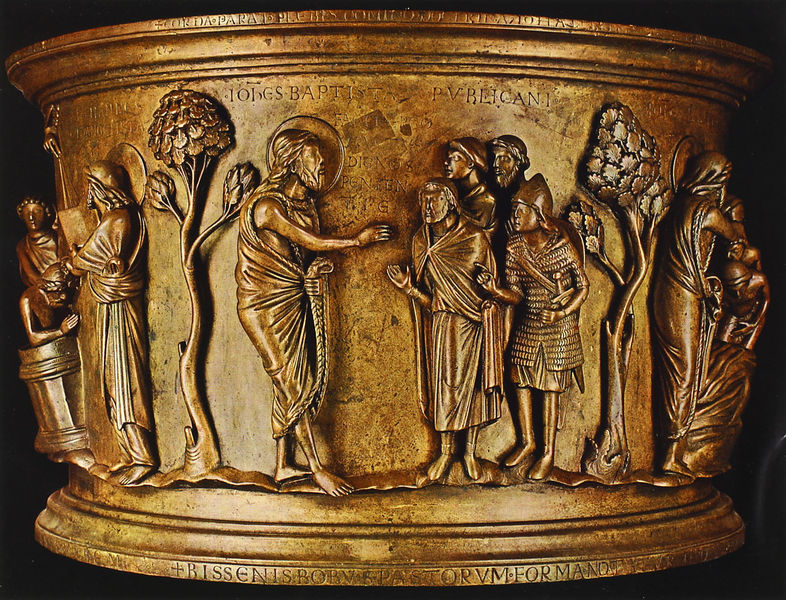
Titel: Taufbecken von Notre-Dame
Standort: Liège, L’église Saint-Barthélemy (EU - F)
Schlagwörter: baum, gruppe, wasser, gelb, menschen, szene, rot, alt, mensch, schale, gold, schrift, man, metall, bronze, paradies, gefäß, buch, schwert, soldat, wanne, jesus, jünger, taufe, taufbecken, glass, gefäs, egypt, antique